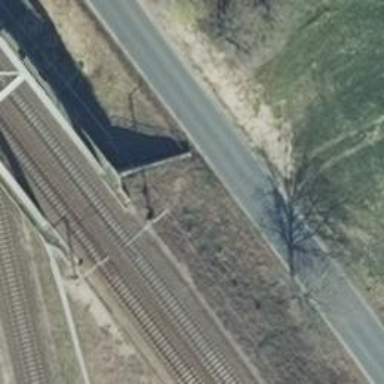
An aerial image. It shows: Milestone along the railway with catenary mast.